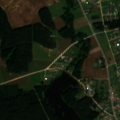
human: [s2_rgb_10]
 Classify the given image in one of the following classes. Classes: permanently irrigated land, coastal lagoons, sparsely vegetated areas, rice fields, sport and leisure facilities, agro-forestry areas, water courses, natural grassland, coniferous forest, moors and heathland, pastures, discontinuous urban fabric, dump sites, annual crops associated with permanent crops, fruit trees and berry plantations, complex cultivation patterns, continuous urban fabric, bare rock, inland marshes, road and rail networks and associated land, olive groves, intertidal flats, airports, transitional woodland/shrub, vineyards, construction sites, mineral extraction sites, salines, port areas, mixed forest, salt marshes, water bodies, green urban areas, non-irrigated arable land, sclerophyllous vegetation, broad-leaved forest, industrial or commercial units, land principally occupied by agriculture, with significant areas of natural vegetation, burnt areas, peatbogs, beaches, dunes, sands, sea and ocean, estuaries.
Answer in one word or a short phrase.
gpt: discontinuous urban fabric, non-irrigated arable land, complex cultivation patterns, land principally occupied by agriculture, with significant areas of natural vegetation, coniferous forest, mixed forest